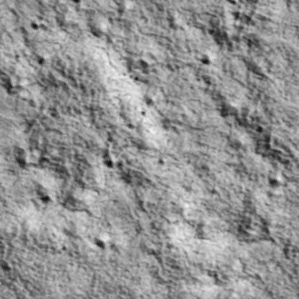
Label: non_frost